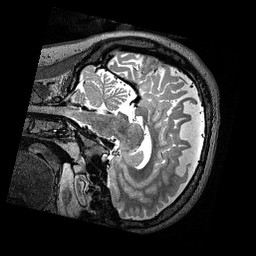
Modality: T2w
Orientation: sagittal
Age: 13
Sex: male
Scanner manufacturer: siemens
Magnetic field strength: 3 T
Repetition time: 3.2 s
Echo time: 0.479 s